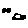
Label: car